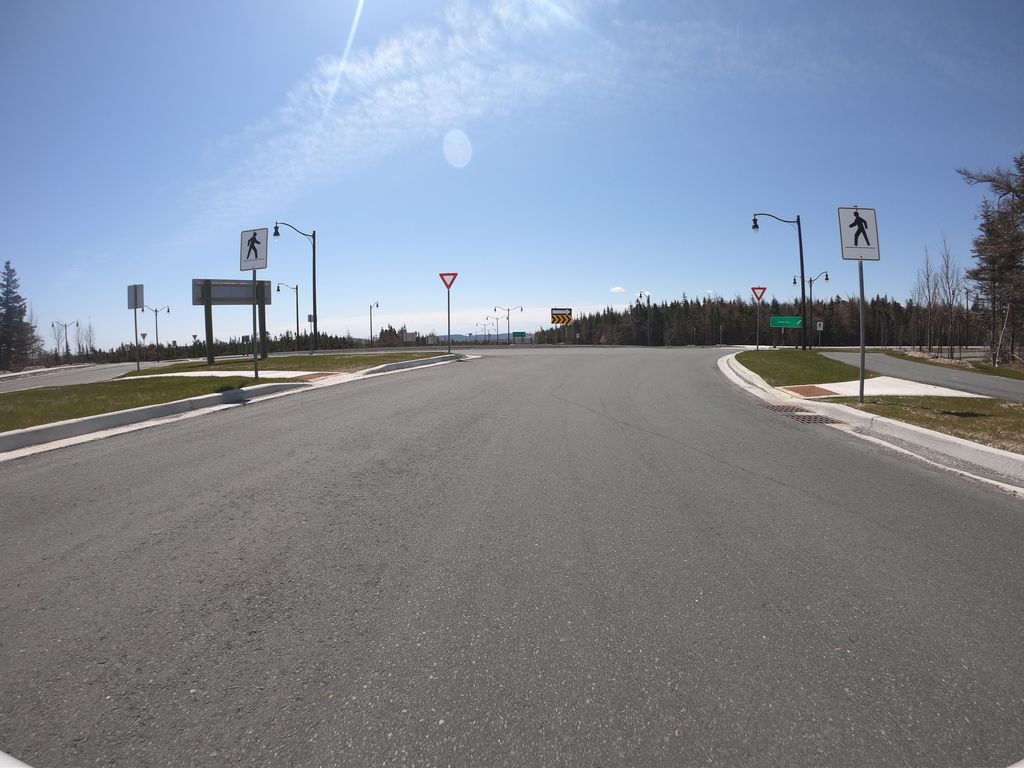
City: st_johns